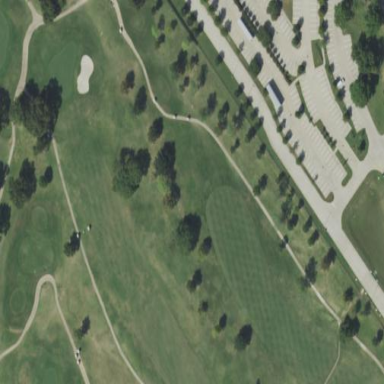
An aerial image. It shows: Golf fairway surrounded by grass.